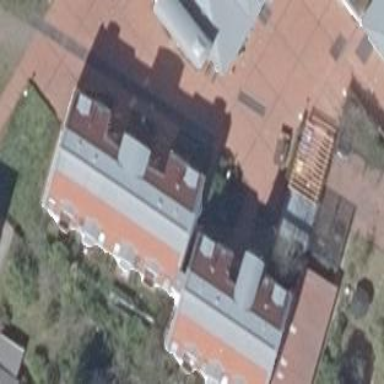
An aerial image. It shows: Gabled apartments building with roof tiles.